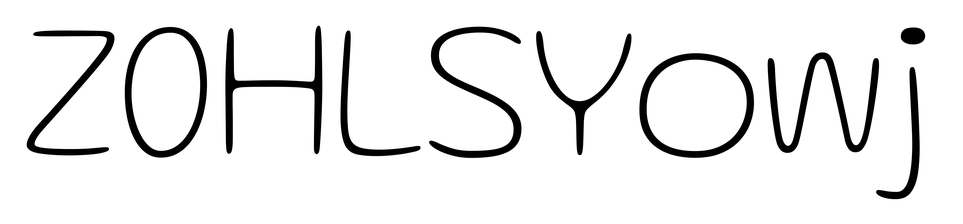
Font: Gluten_Thin